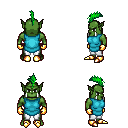
a pixel art fantasy rpg character, male body template, orc, green skin, teal tunic, white pants, green mohawk hairstyle, gold gloves, gold boots, four views (front, back, left, right), 2x2 character sprite sheet, small pixel art, hard edges, no anti-aliasing